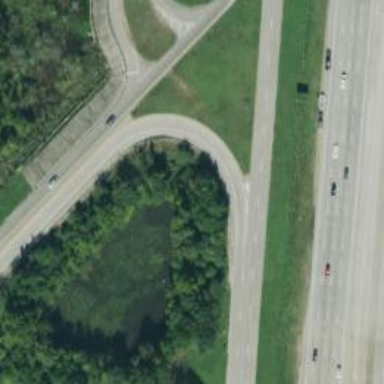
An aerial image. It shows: Primary link highway.